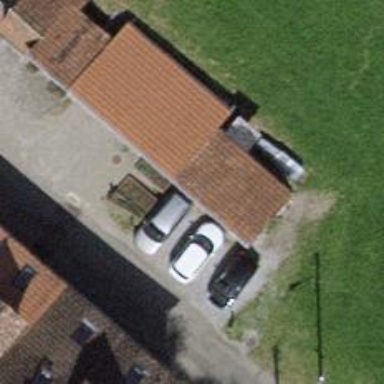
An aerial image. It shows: Garage building.